Aerial crown-view tile of a tropical tree (Barro Colorado Island, Panama), acquired 20241112:
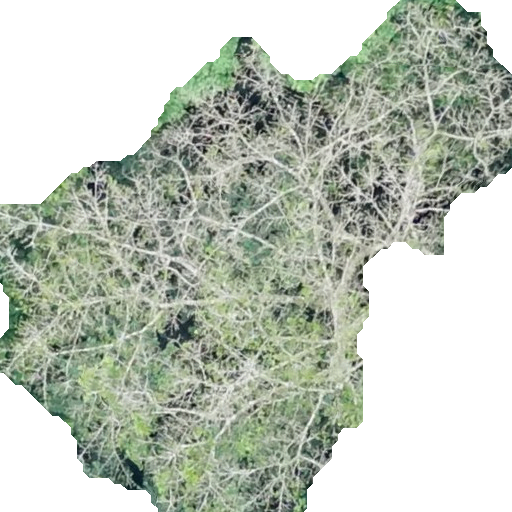
Species: Ficus obtusifolia
GBIF accepted scientific name: Ficus obtusifolia
Crown area: 258.94 m²